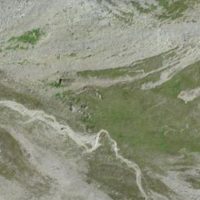
EUNIS habitat code: 31
Species observed at this site:
Silene acaulis
Gentianella campestris
Doronicum grandiflorum